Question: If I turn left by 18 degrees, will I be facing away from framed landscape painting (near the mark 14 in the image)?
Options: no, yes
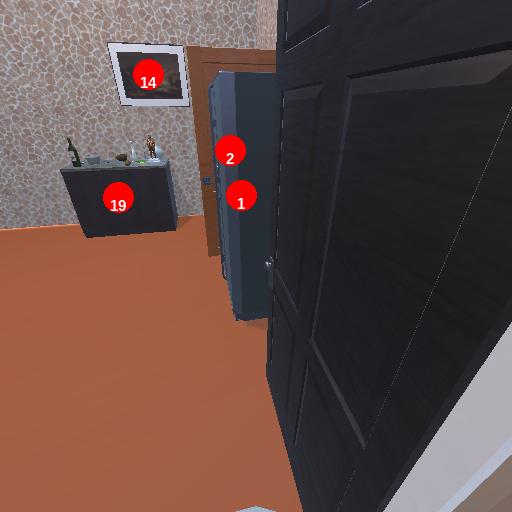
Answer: no